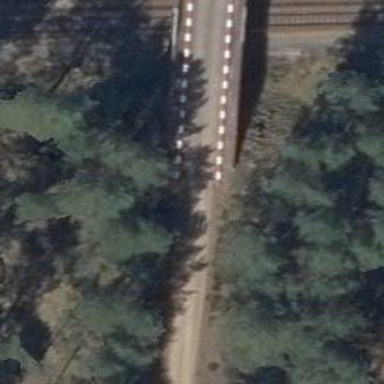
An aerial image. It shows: Track road passing over bridge with grade 3 tracktype.